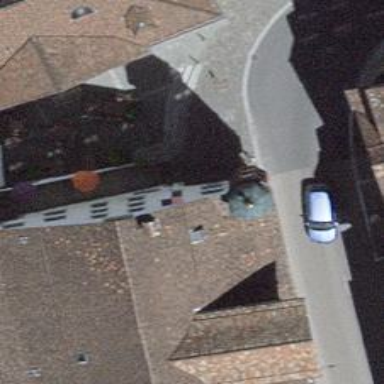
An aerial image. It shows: Asphalt footway with covered arcade. The footway is also sidewalk.